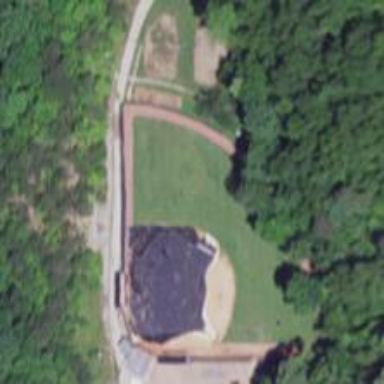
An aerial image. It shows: Softball pitch for leisure sports.